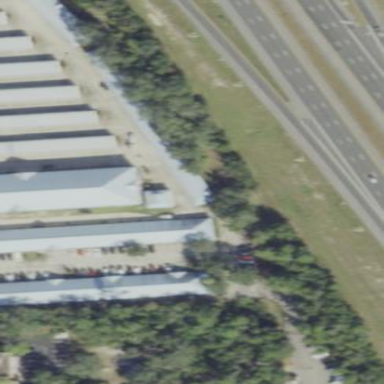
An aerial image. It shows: Building housing storage rental shop.